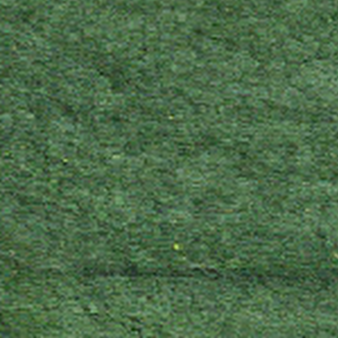
Label: other